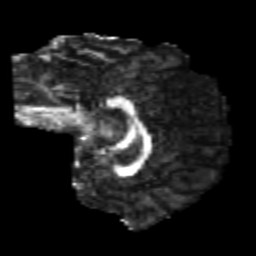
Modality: FA
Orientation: sagittal
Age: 21
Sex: male
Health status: healthy
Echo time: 0.074 s